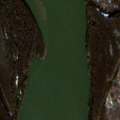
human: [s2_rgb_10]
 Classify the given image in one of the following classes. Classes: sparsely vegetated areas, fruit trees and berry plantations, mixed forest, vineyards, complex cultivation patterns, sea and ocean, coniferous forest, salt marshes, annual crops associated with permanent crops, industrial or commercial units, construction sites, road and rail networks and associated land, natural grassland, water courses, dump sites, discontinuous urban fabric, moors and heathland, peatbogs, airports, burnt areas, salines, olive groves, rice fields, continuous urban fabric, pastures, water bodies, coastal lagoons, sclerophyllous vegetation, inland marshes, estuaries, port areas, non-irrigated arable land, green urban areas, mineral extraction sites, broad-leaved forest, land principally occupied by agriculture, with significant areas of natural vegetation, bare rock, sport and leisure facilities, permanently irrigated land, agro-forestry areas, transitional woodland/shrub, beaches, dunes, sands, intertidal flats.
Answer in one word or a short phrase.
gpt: broad-leaved forest, water courses